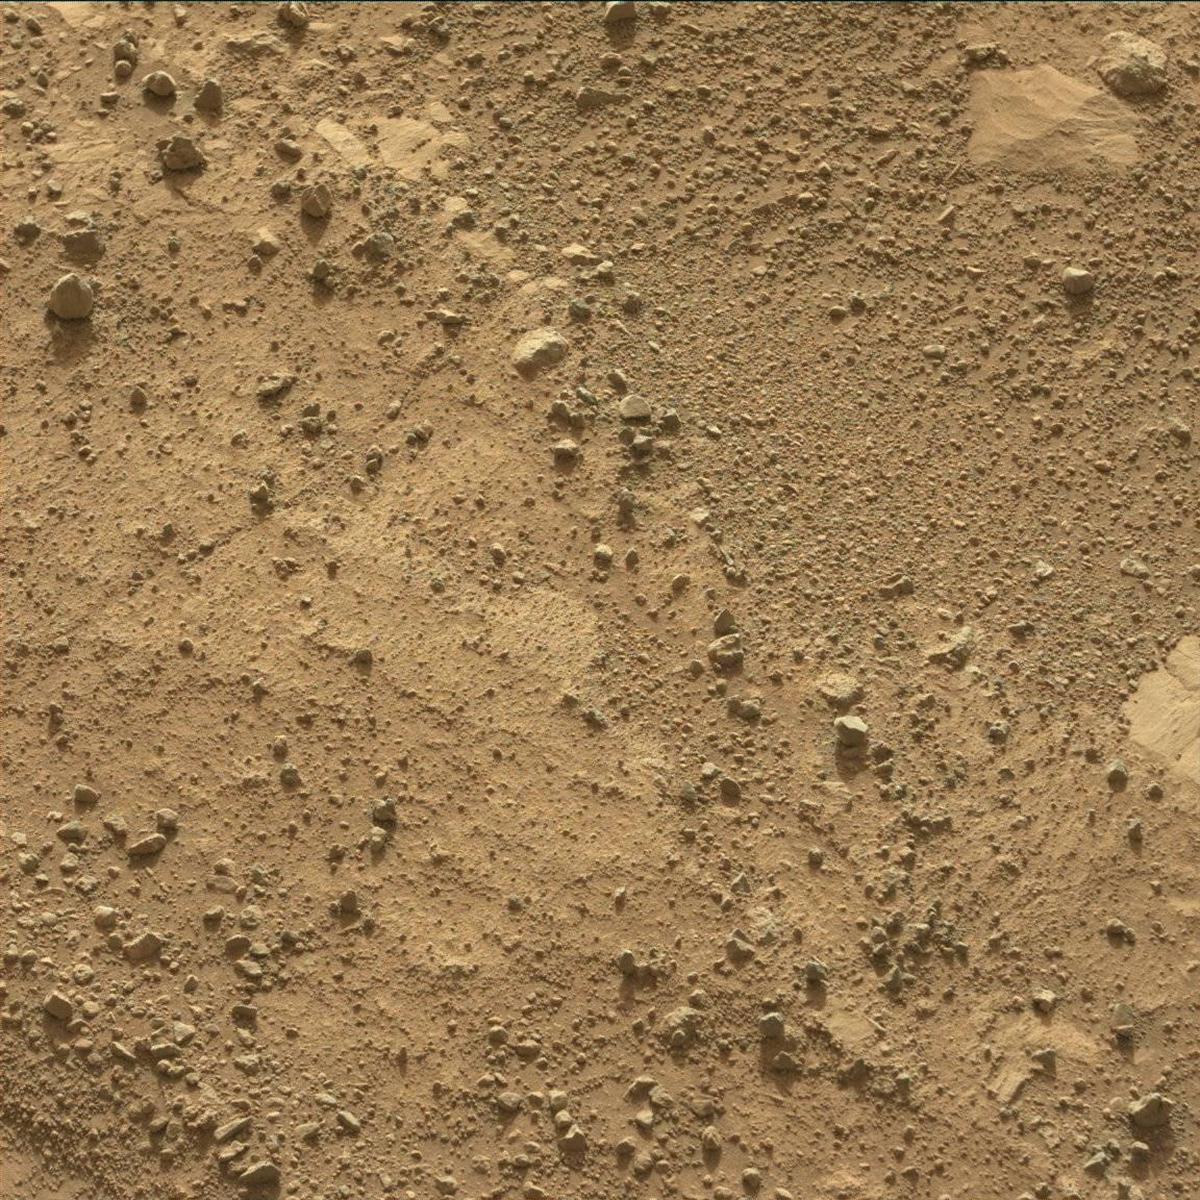
Terrain classes present: Bedrock, Rock, Sand / Soil